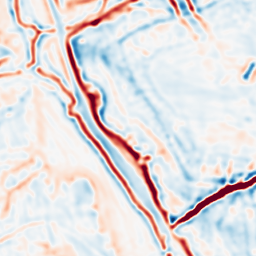
Category: multiscale
Decomposition family: log
Decomposition parameters: sigma: 3
Upsampling method: regularized
Upsampling parameters: scale: 2
lambda_reg: 0.001
Upsampling scale: 2